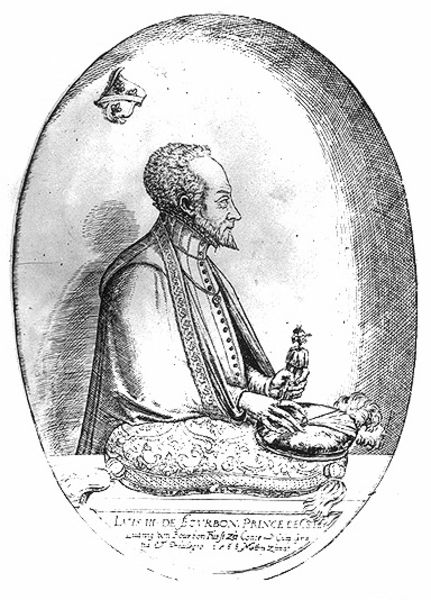
Titel: Bildnis des Prince de Conté Louis II. de Bourbon
Künstler: Mathis Zündt
Institution: (Seriendruck)
Schlagwörter: feder, hand, mann, schatten, umhang, weiß, sitzen, finger, frisur, grau, haar, hut, licht, mund, nase, ohr, profil, schwarz, stirn, tisch, zeichnung, blick, muster, alt, bart, hemd, mütze, augen, federn, halten, kleidung, kragen, mensch, rahmen, stein, ärmel, bild, bildnis, herr, hände, portrait, porträt, auge, figur, haare, halbfigur, kutte, mantel, sessel, sitzend, saum, person, lippen, locken, oval, rund, federbusch, kopfbedeckung, schrift, kette, grafik, graphik, kissen, polster, spitz, inschrift, glatze, seitenansicht, sitzt, quaste, knöpfe, nische, tusche, medaillon, orient, druck, schraffur, schraffuren, radierung, stich, schwarzweiß, text, kugel, krause, puppe, spitzbart, halbglatze, braue, wappen, seitenprofil, prinz, troddeln, kupferstich, zepter, quasten, beischrift, lateinisch, schattenbild, elipse, würdenträger, konpf, halbbild, barret, barette, obal, bourbon, zeptra, prince